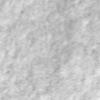
Label: no_change